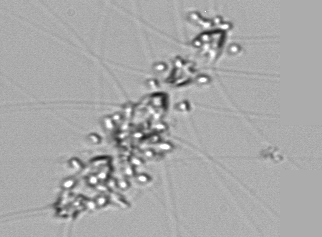
Label: Chaetoceros_didymus_TAG_external_flagellate